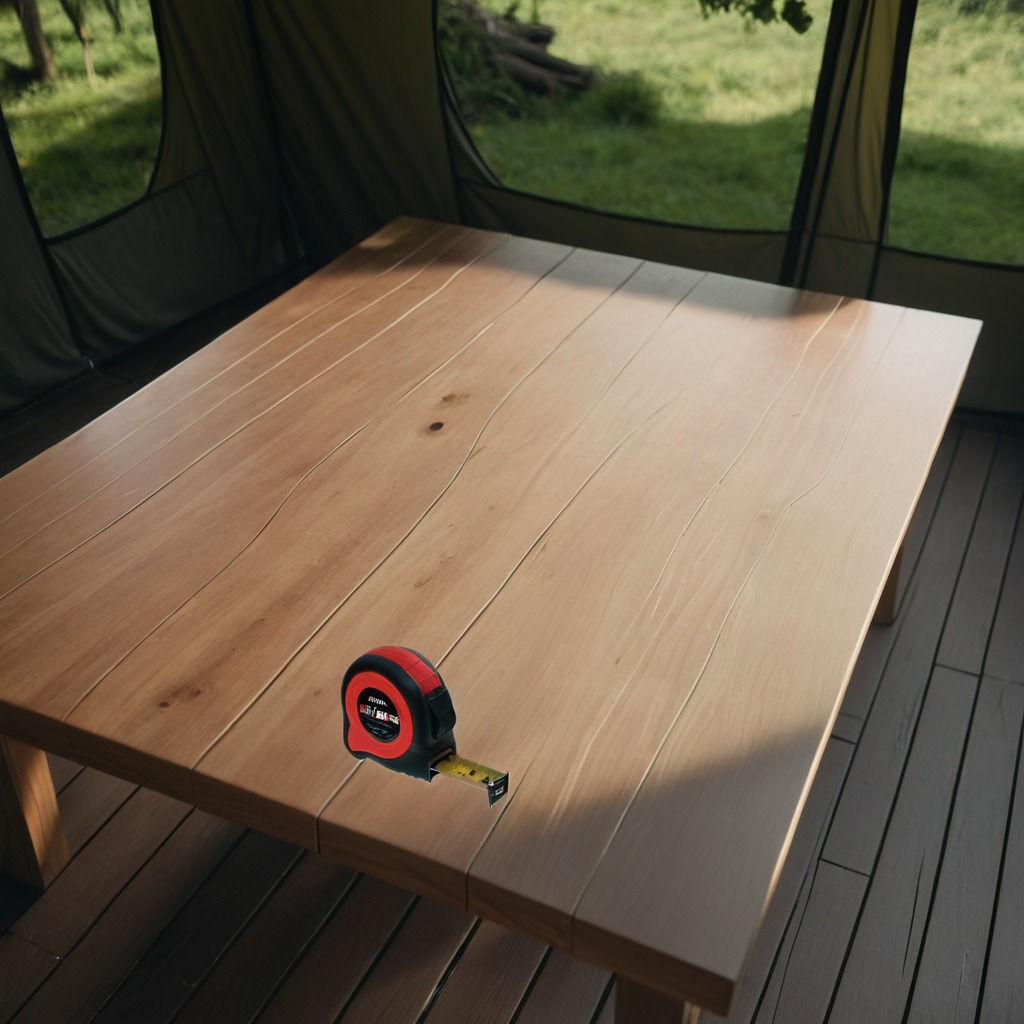
A measuring tape lies on the wooden table inside a jungle field workshop tent.